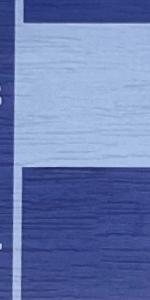
Label: Empty